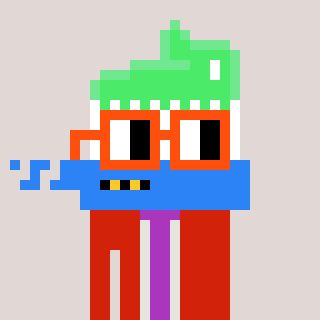
a pixel art character with square orange glasses, a toothbrush-shaped head and a red-colored body on a warm background